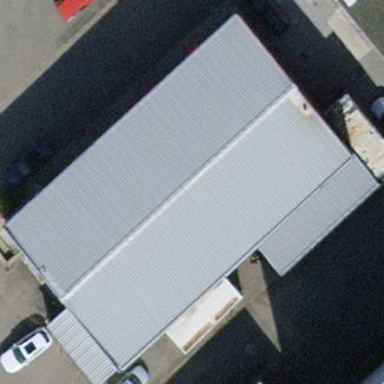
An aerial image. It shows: Industrial building.